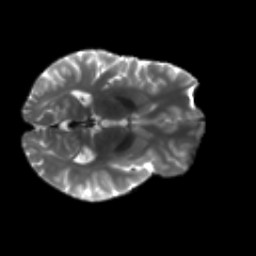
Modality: T2w
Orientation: axial
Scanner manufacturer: siemens
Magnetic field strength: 3 T
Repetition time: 4.16 s
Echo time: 0.0806 s